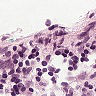
Metastatic tissue present: no